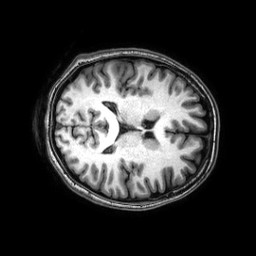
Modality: T1w
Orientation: axial
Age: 20
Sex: female
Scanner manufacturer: philips
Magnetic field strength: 3 T
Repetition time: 8.2 s
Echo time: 0.0037 s